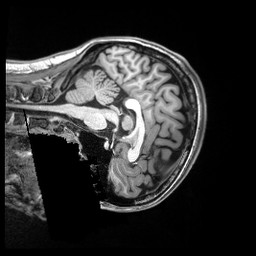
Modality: T1w
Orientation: sagittal
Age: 20
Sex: female